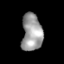
Tissue: lung
Cell type: Others
Senescence score: 0.2107
Nuclear area (px): 751
Mean DAPI intensity: 155.945